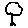
Label: tree